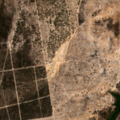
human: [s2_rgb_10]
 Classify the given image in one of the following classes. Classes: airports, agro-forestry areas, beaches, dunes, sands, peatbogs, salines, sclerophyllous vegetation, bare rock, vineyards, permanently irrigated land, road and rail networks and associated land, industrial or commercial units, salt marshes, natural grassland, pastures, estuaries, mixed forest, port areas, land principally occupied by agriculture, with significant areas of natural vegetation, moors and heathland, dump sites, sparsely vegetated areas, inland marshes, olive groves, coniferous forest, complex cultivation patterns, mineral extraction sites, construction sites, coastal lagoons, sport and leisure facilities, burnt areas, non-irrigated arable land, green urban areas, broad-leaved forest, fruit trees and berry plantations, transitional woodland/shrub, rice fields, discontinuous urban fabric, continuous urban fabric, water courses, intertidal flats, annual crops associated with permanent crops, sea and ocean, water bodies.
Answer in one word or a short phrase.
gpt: transitional woodland/shrub